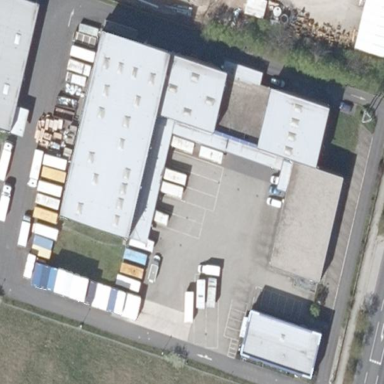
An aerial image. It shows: Industrial area with warehouse.